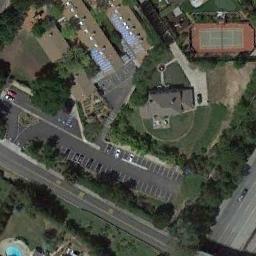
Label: tennis_court